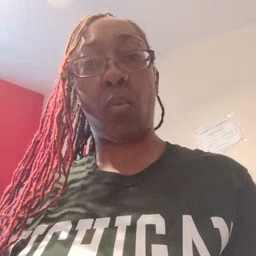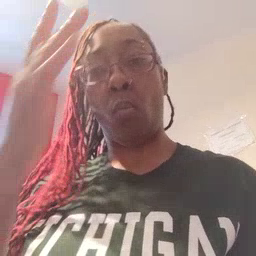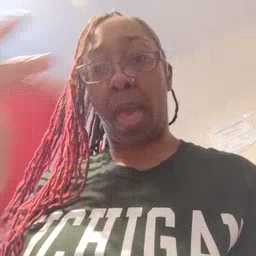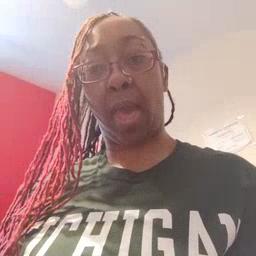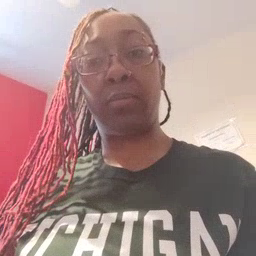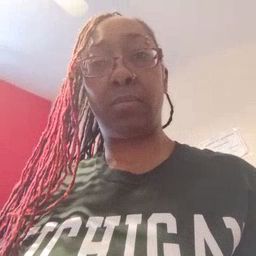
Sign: why